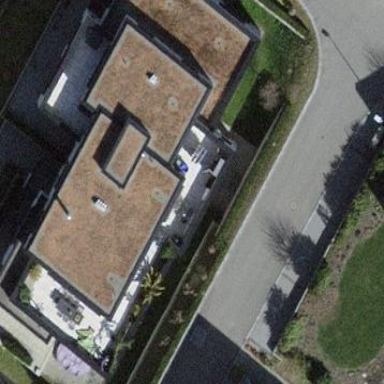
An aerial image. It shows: Building.